Aerial crown-view tile of a tropical tree (Barro Colorado Island, Panama), acquired 20250414:
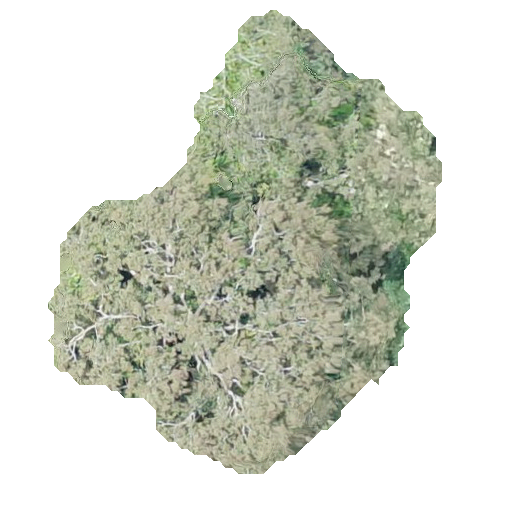
Species: Cordia alliodora
GBIF accepted scientific name: Cordia alliodora
Crown area: 163.645 m²